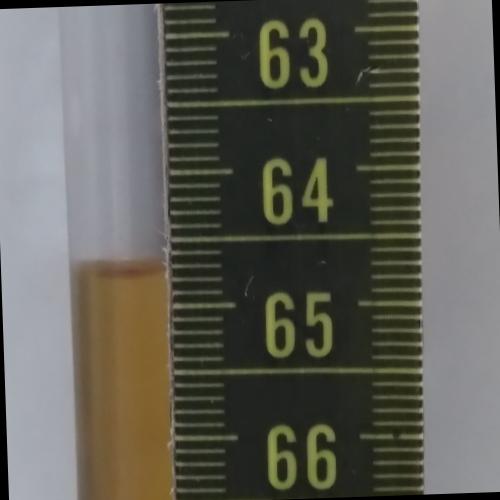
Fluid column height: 64.7 cm